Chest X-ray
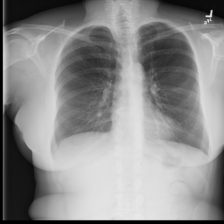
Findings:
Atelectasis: negative
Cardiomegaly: negative
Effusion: negative
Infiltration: negative
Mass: negative
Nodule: negative
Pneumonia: negative
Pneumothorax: negative
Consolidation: negative
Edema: negative
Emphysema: negative
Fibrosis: positive
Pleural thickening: negative
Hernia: negative